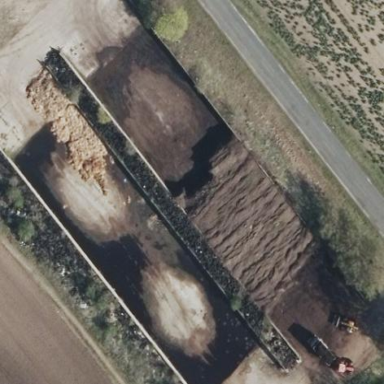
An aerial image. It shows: Farmyard with concrete surface.